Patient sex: F
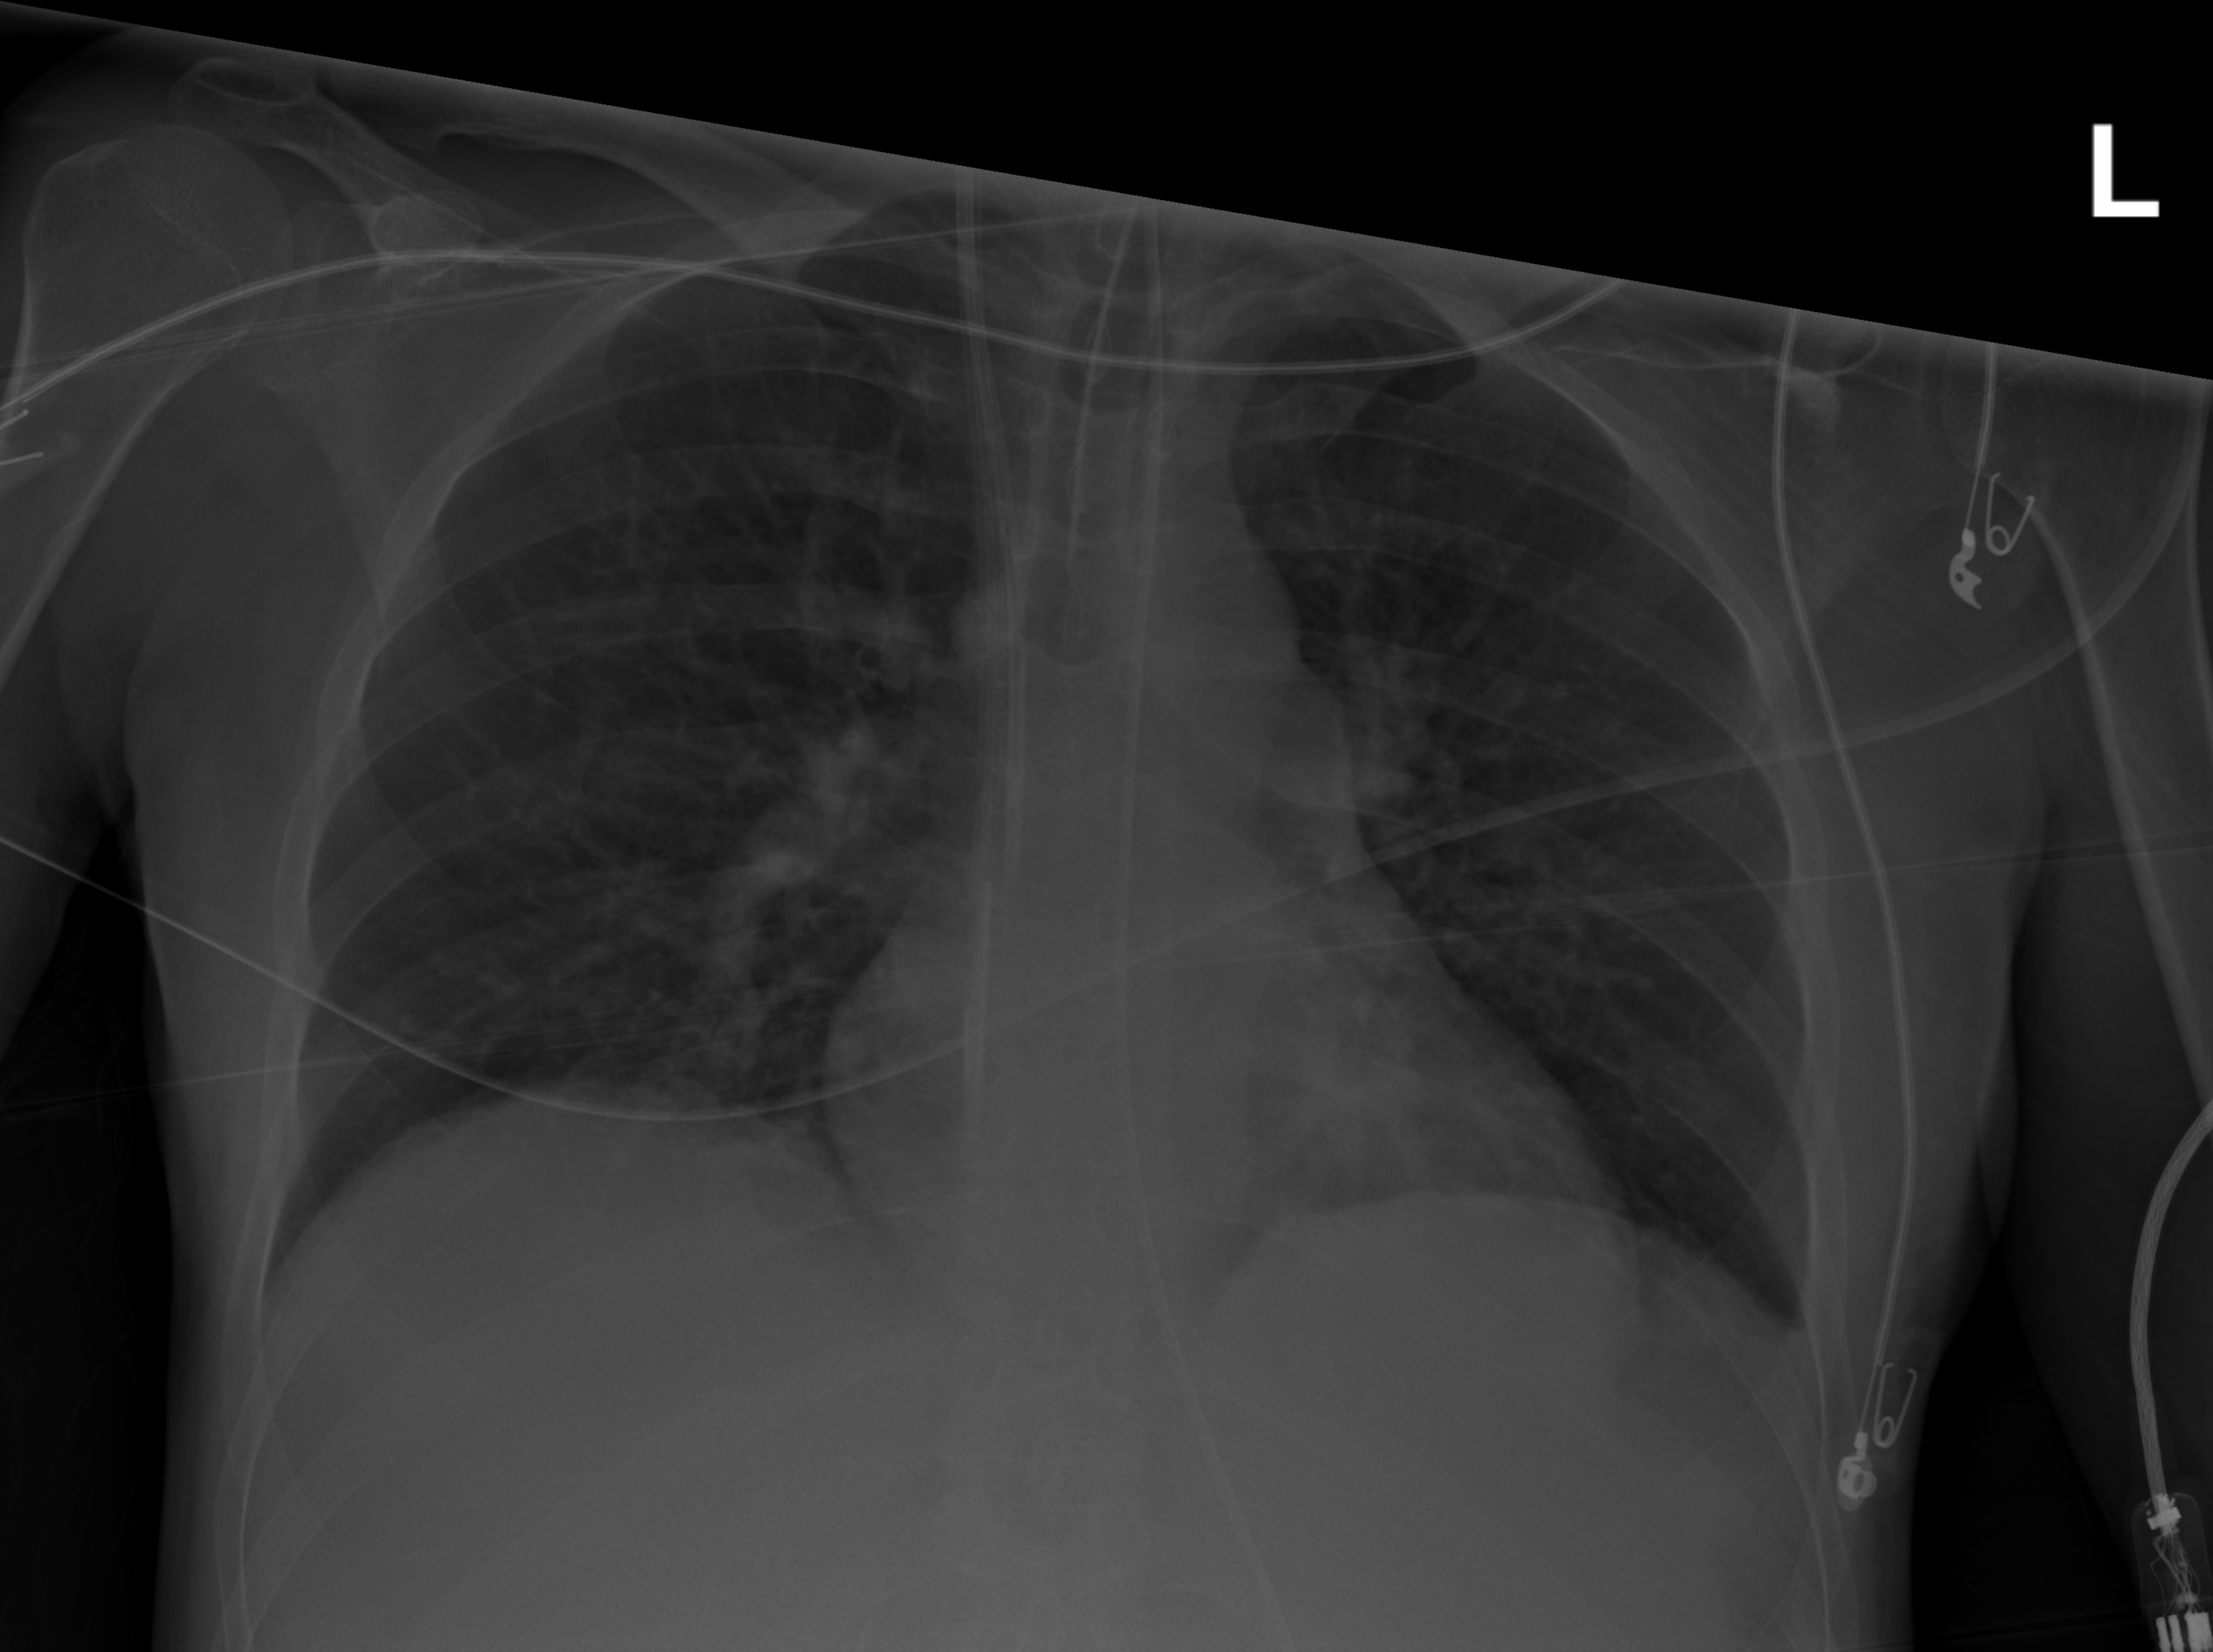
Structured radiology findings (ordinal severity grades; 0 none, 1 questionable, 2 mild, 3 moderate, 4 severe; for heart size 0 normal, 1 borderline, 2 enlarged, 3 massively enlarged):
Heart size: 0
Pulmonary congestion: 0
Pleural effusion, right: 0
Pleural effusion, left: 0
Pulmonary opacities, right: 0
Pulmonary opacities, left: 0
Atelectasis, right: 0
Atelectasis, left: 0